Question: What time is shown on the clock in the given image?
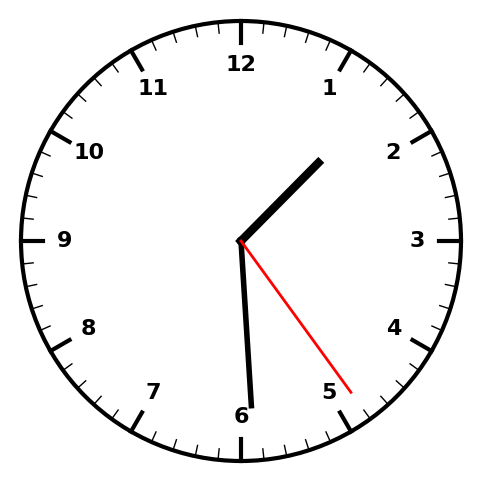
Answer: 01:29:24